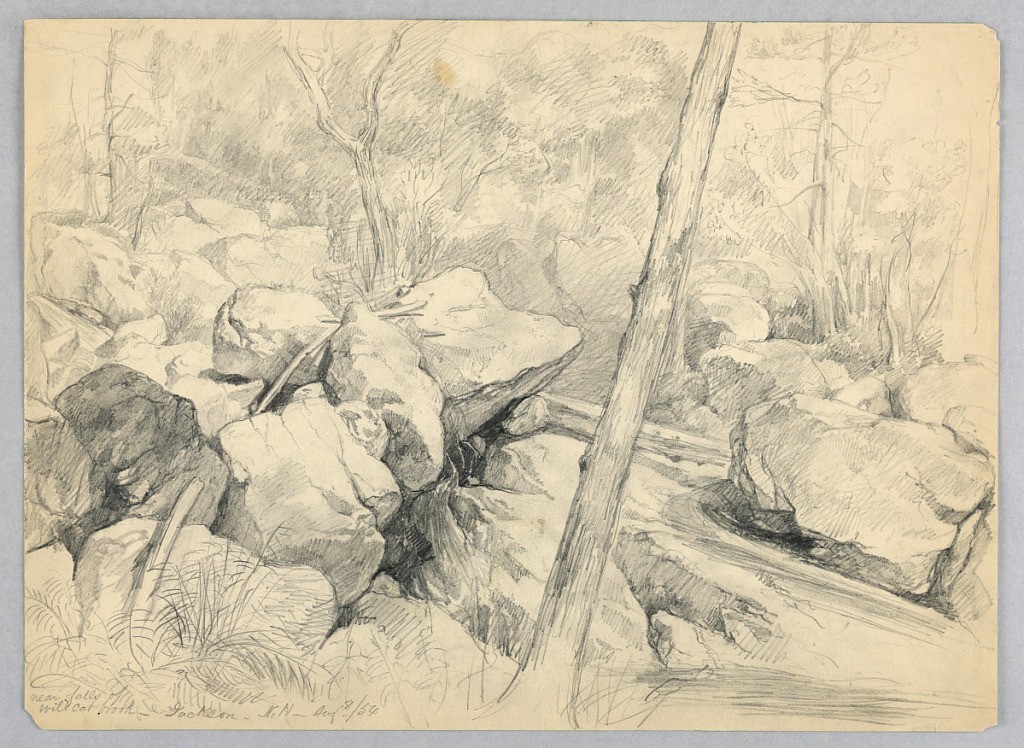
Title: Near Falls of Wildcat Brook, Jackson, New Hampshire
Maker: Daniel Huntington, American, 1816–1906
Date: August 8, 1854
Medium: Graphite on paper
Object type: Drawing
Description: Boulders on a slope with trees and plants growing among them. Water flowing down from left to right.